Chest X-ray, PA view. Patient: 30 years old, sex M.
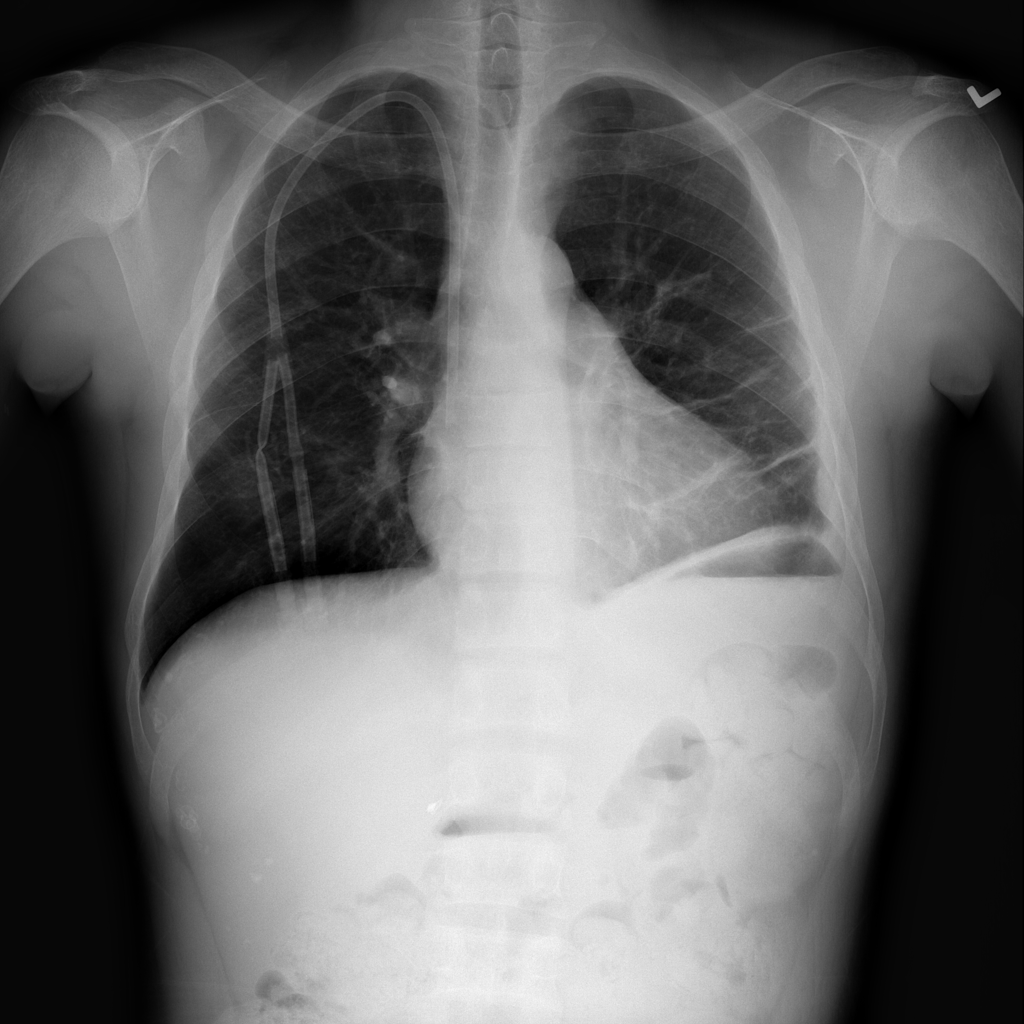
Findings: Effusion